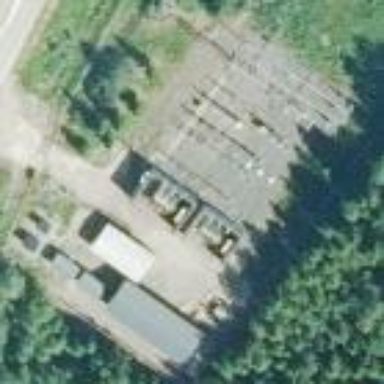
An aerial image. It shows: Building that is substation.